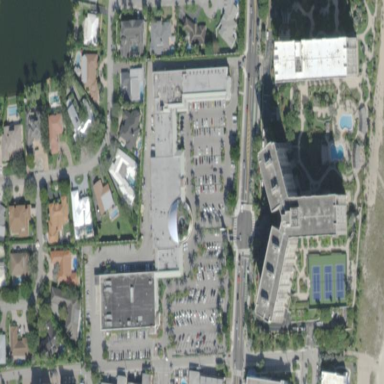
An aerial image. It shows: Retail building with double saltbox roof shape.